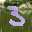
Label: 3